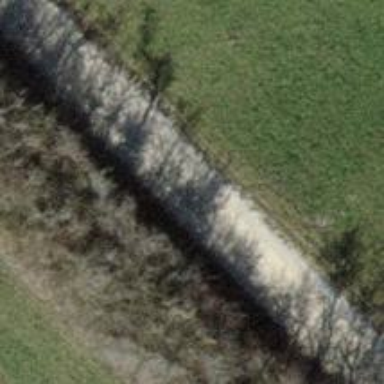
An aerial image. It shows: Gravel track with grade 2 tracktype.